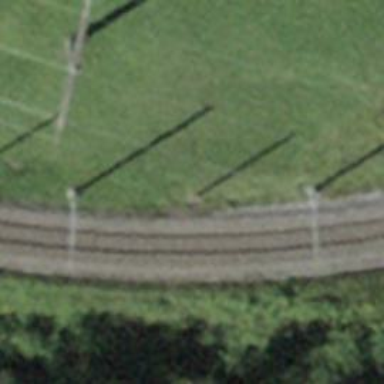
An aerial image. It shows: Narrow-gauge railway with electrified contact line.